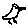
Label: bird